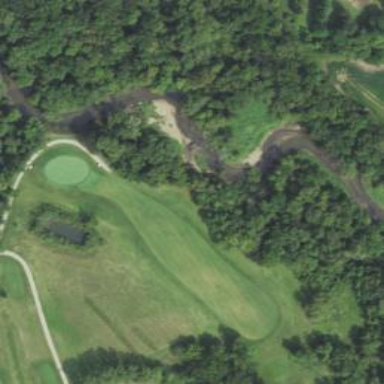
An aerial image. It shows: Scenic golf fairway.